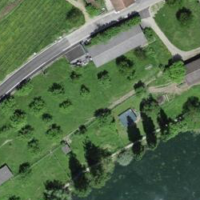
EUNIS habitat code: 40
Species observed at this site:
Grus grus